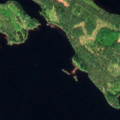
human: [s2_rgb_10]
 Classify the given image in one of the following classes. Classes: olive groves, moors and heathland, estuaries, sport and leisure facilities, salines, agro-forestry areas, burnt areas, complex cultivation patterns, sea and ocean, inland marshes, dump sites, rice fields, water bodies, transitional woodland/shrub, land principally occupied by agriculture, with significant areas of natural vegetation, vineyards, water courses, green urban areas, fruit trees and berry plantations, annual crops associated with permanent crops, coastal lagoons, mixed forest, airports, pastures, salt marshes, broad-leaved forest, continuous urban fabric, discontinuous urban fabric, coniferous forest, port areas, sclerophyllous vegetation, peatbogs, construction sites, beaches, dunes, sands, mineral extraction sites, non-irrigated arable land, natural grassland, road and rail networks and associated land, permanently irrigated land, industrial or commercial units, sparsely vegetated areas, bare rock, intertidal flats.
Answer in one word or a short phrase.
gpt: coniferous forest, water bodies